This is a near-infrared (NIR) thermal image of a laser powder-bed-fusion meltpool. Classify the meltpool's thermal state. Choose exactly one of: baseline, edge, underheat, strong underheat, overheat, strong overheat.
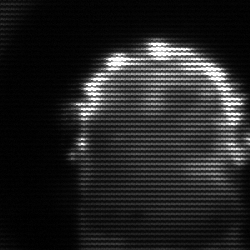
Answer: baseline